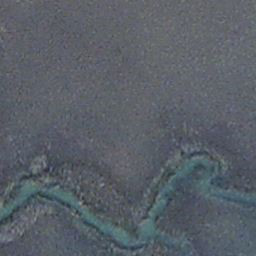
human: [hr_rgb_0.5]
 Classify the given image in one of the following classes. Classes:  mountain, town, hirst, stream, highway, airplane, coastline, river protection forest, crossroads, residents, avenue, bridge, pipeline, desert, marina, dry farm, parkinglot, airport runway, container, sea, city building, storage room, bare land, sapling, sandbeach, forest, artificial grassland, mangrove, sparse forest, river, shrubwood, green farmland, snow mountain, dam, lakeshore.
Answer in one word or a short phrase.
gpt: stream